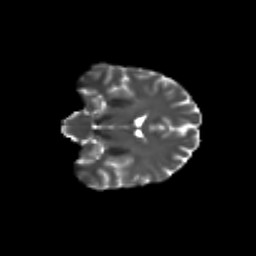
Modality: T2w
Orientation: coronal
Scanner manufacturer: siemens
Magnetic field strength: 3 T
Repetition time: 9.2 s
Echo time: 0.084 s